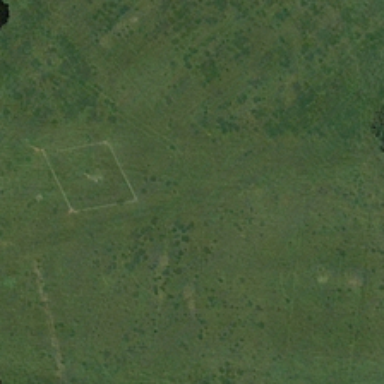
A rhombus can be seen on the meadow with trees around .